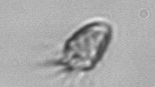
Label: Ciliophora